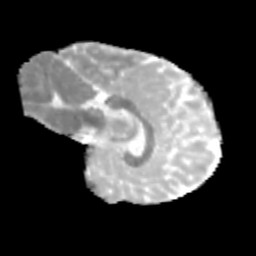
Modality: MD
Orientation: sagittal
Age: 9
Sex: male
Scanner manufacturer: siemens
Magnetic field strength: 3 T
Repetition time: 3.8 s
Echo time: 0.07 s